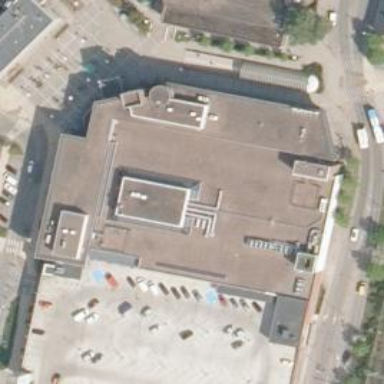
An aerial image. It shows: Supermarket.